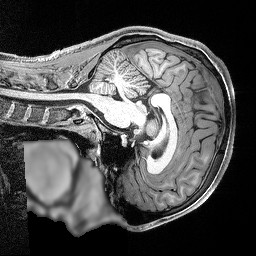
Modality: T1w
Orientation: sagittal
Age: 22
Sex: male
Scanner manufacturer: siemens
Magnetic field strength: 3 T
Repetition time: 2.5 s
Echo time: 0.0029 s